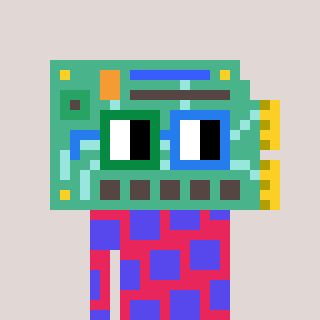
a pixel art character with square green and blue glasses, a chipboard-shaped head and a redpinkish-colored body on a warm background